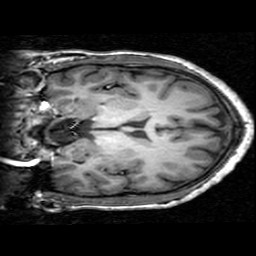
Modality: T1w
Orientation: coronal
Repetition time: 0.008948 s
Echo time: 0.001784 s